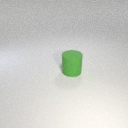
large green rubber cylinder